Field crop: maize
Growth stage: 2
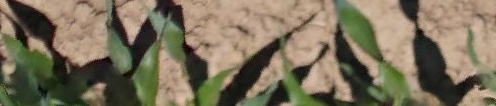
Species: maize